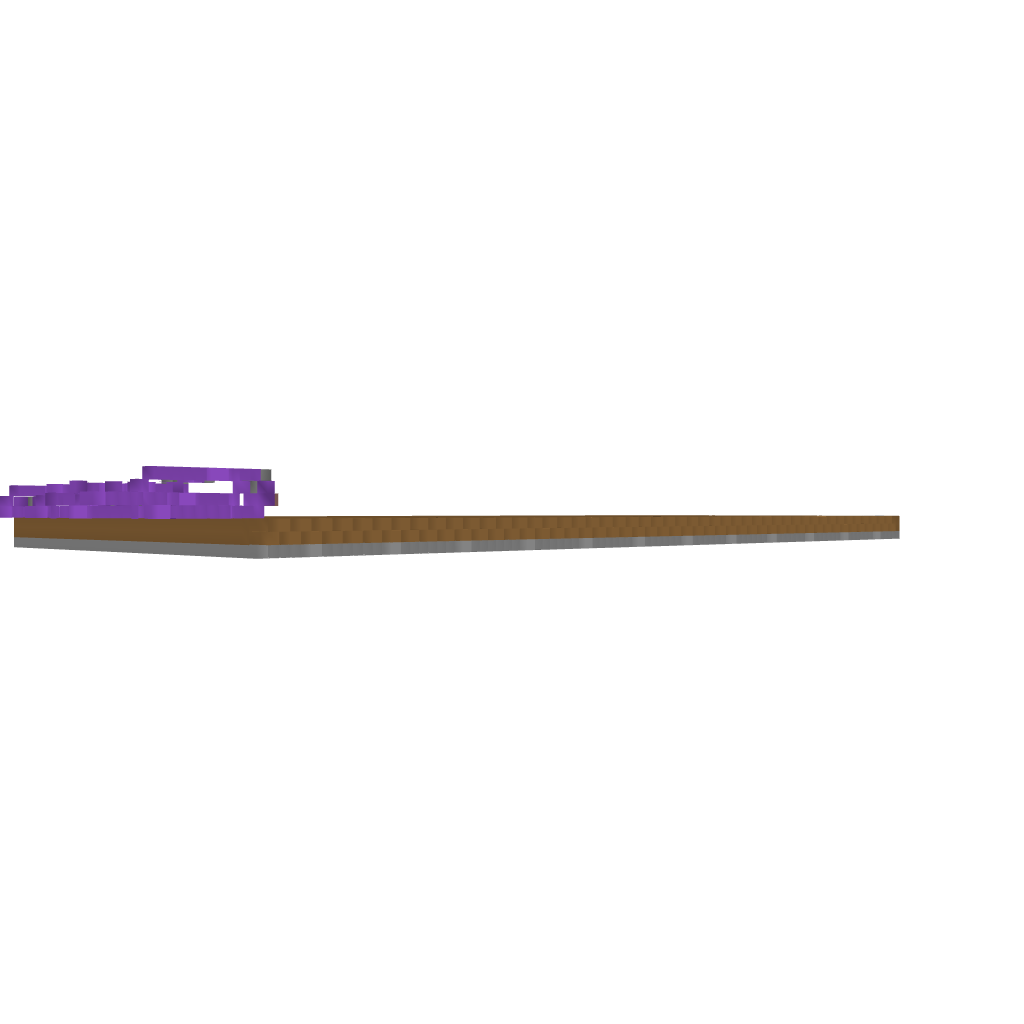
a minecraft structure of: Cannon test range bad low quality